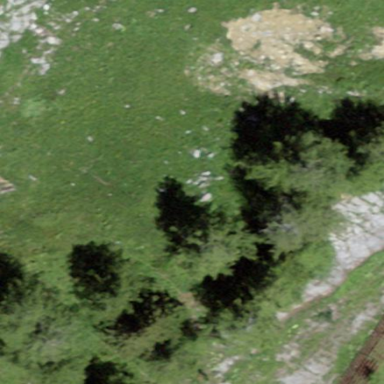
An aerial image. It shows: Forest area.